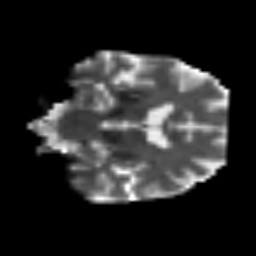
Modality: T2w
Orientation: coronal
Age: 64
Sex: male
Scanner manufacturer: siemens
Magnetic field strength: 3 T
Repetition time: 3.2 s
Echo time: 0.081 s